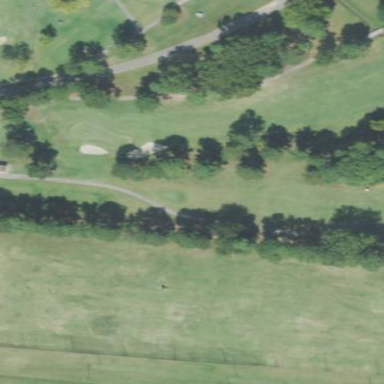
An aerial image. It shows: Driving range for golf on grass.